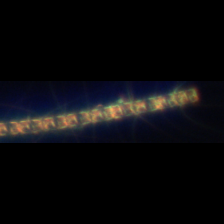
Taxon: Chaetoceros
Group: Diatoms